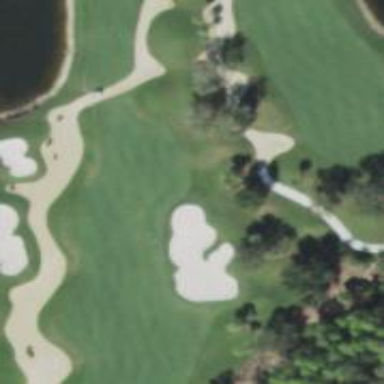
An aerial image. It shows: Sandy area is golf bunker.